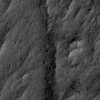
Atmospheric dust classification: not_dusty